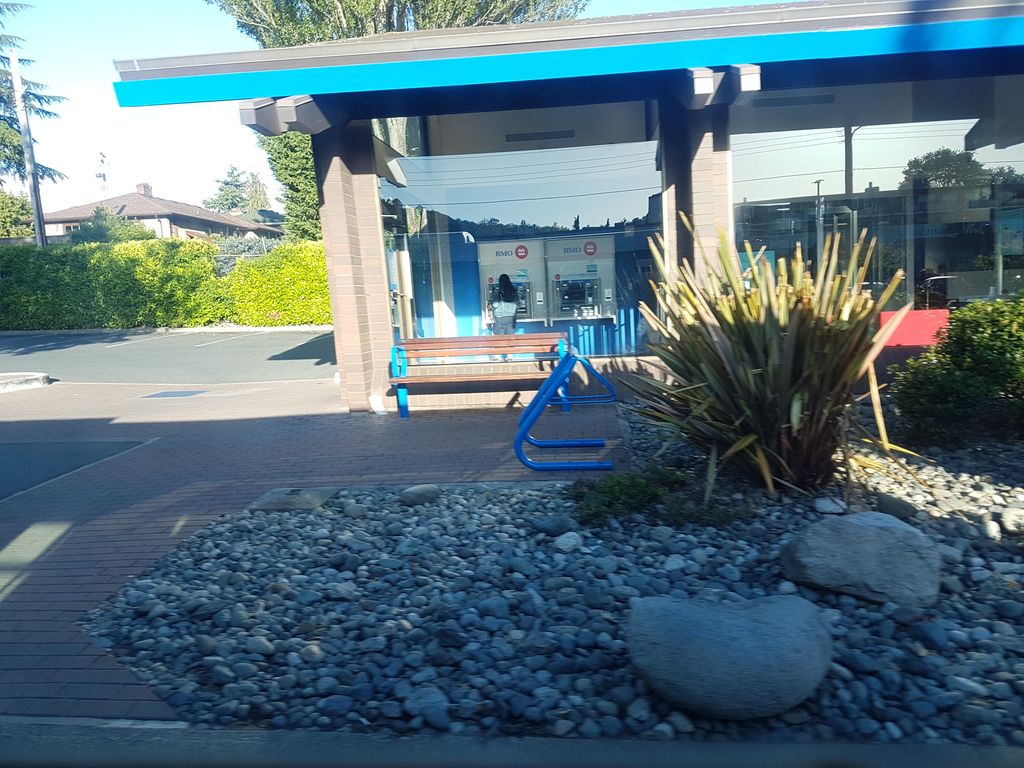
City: victoria